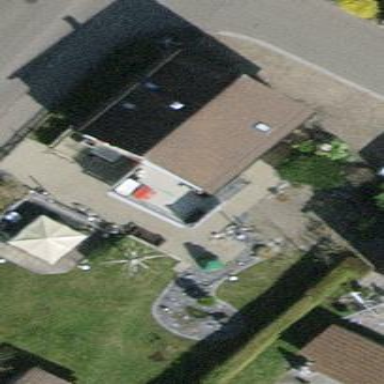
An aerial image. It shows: Detached building.